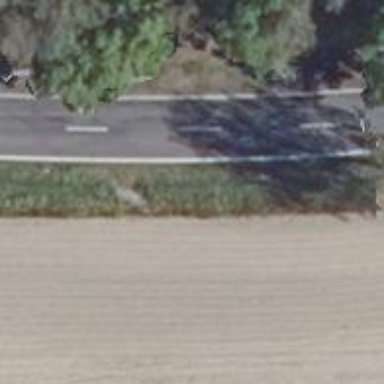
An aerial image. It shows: Secondary road with asphalt surface.